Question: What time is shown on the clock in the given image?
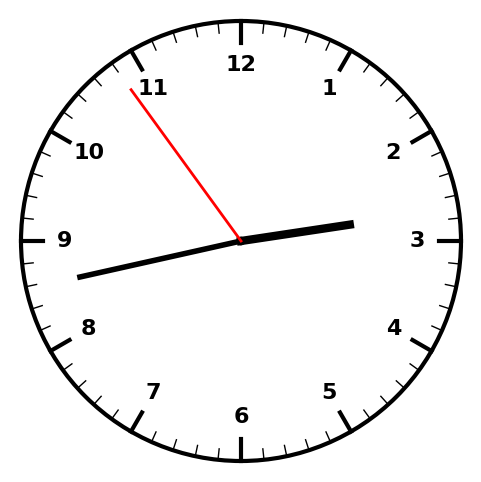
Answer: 02:42:54